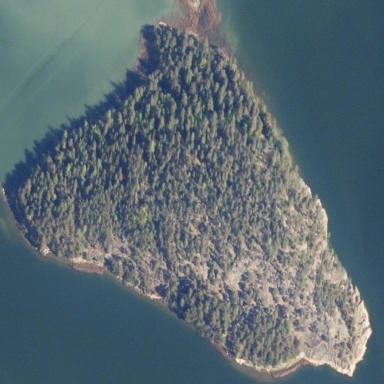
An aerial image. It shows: Island with natural coastline.